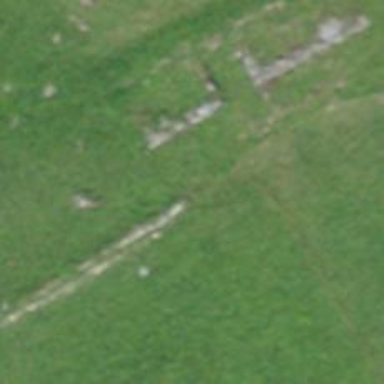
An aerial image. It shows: Dry stone wall barrier.